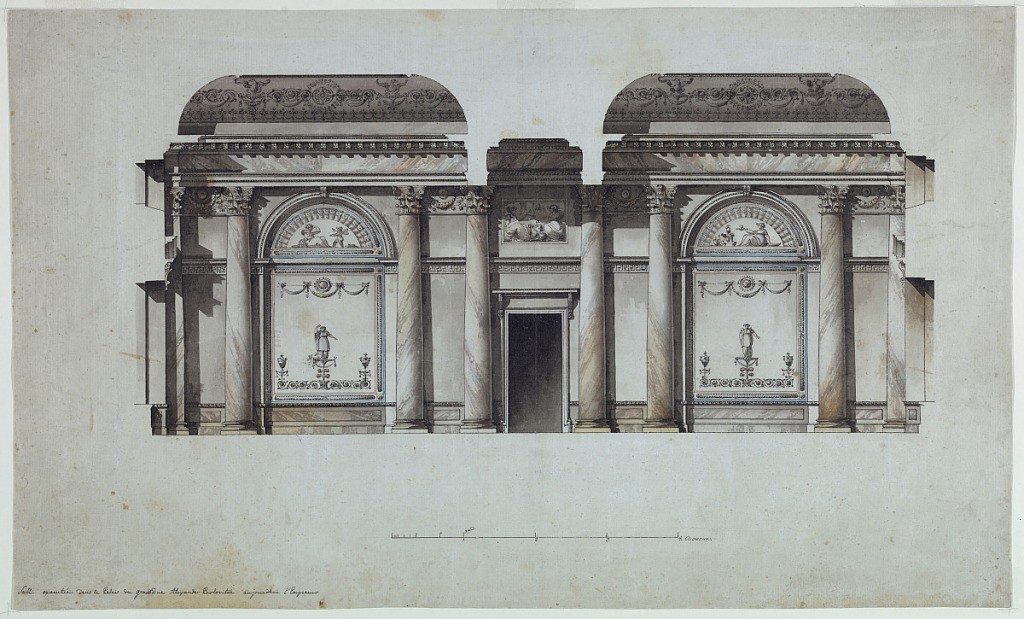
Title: Wall Elevation, Alexander Palace, Tsarkoie-Selo, Russia
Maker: Giacomo Quarenghi, Italian, 1744 - 1817
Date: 1792–96
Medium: Pen and black ink, brush and watercolor on paper
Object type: Drawing
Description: Elevation of a wall.  Horizontal composition in which two pairs of embedded columns flank a low and narrow door. Wall panels with arched, shallow straight niches follow them and are flanked at the either side by columns and pilasters.  The panels are decorated.  Inscriptions in the bottom left of sheet in black ink.